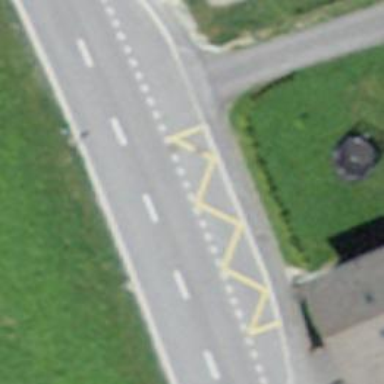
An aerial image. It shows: Public transport stop position.